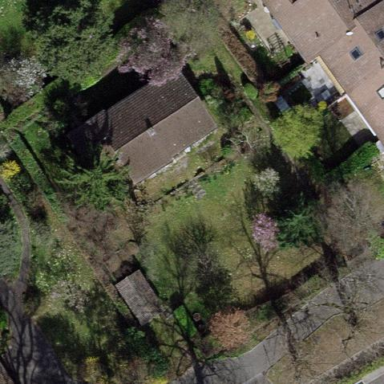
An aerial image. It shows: Garden enclosed by fence.